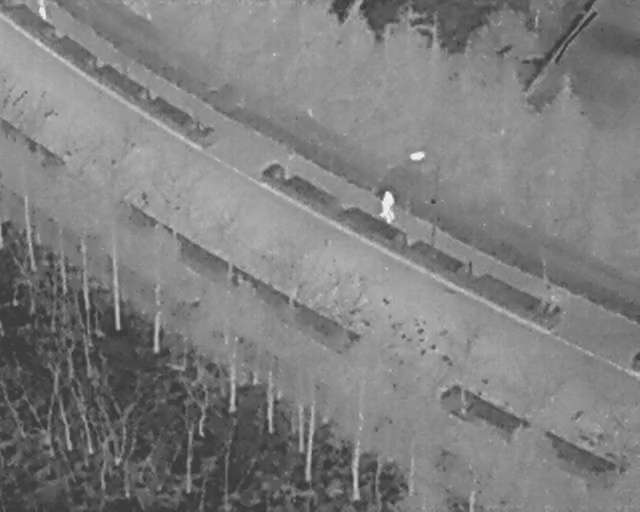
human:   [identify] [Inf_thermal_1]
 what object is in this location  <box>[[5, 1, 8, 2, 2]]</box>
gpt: <ref>1 medium person at the top left</ref>